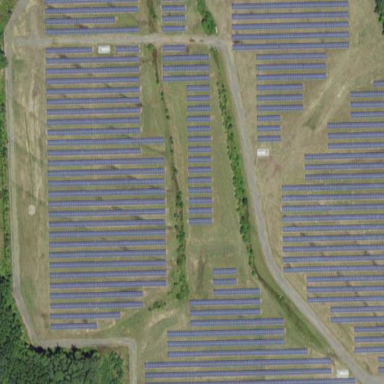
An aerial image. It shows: Industrial area with solar power plant using photovoltaic technology. The plant is surrounded by fence.